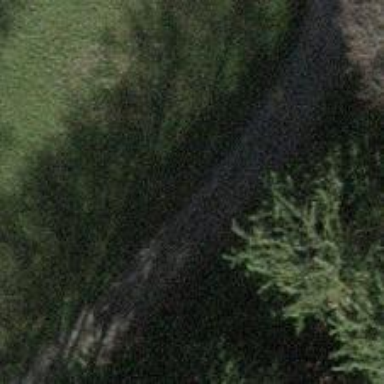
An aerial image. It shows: Gravel track with grade 3 tracktype.